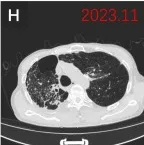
Chest CT findings. Subsequent chest CTs showed sustained PR of the tumor. PR, partial response.
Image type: radiology (ct)